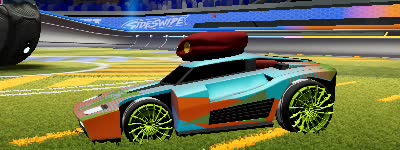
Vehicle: breakout